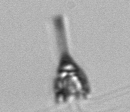
Label: Pyramimonas_longicauda